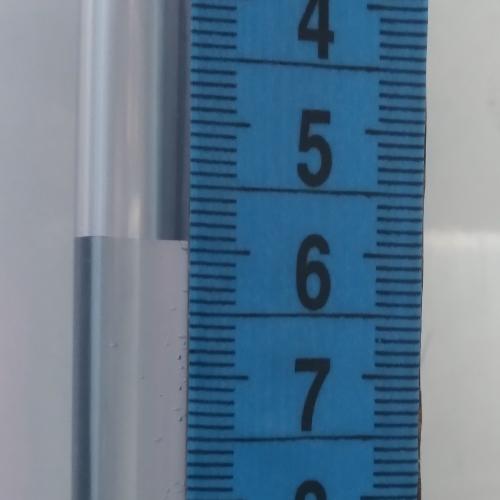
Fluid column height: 5.9 cm